Field crop: maize
Growth stage: 2
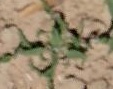
Species: atriplex